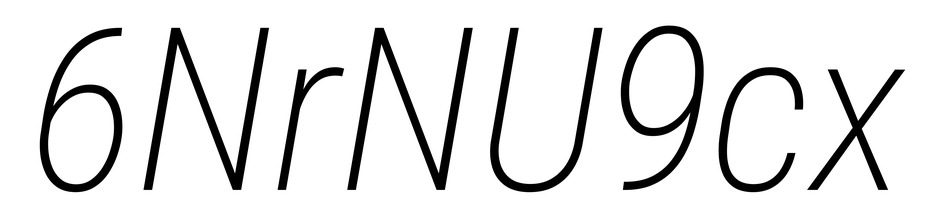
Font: Roboto-Italic_Condensed_ExtraLight_Italic